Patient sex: M
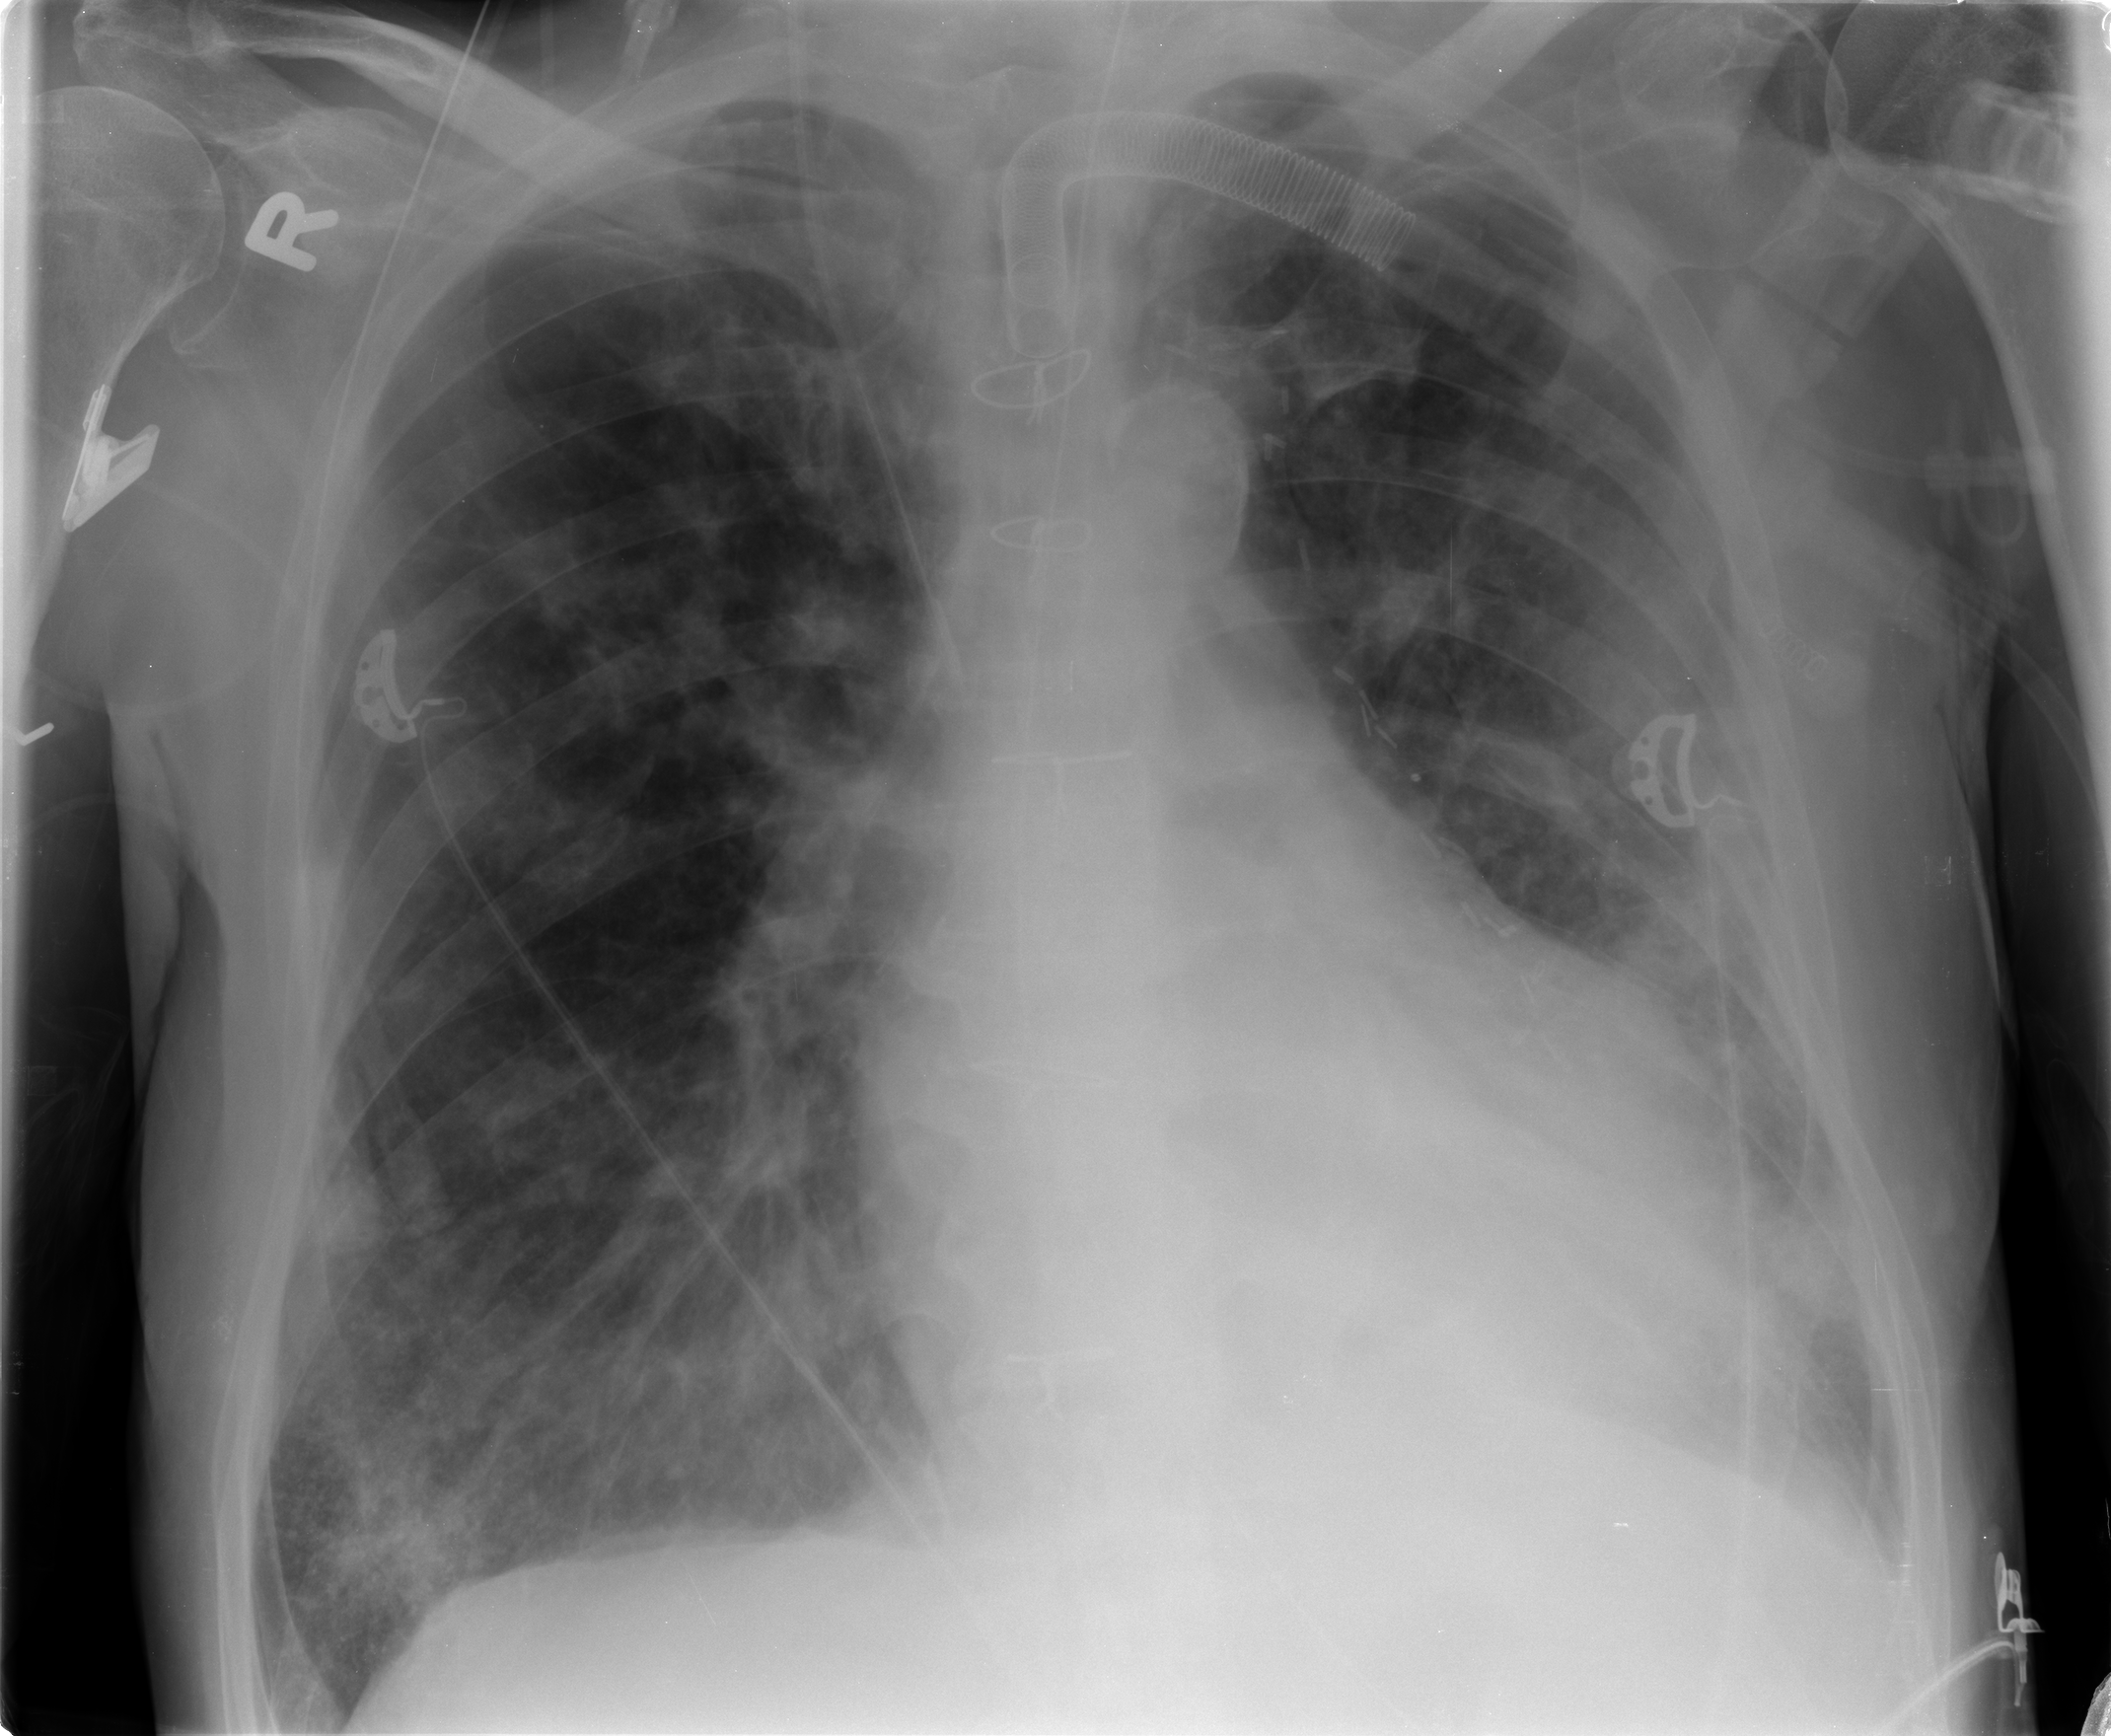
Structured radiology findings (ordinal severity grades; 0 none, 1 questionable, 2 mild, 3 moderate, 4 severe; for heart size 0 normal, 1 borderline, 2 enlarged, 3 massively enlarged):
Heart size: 2
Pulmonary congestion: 2
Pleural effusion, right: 2
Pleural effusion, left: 0
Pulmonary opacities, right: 3
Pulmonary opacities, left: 3
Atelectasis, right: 2
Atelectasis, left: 2